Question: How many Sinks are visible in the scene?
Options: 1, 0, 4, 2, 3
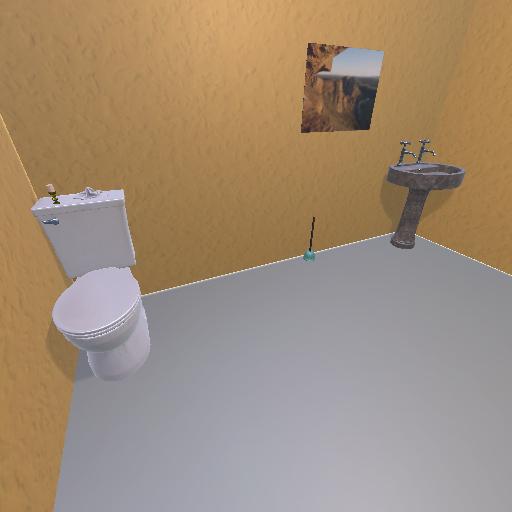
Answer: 1